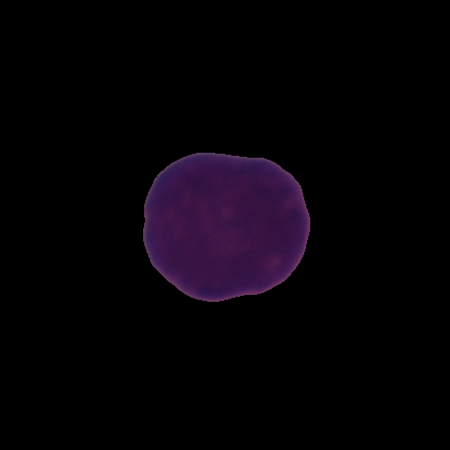
Label: healthy